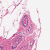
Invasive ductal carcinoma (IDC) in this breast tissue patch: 0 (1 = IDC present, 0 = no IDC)